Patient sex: F
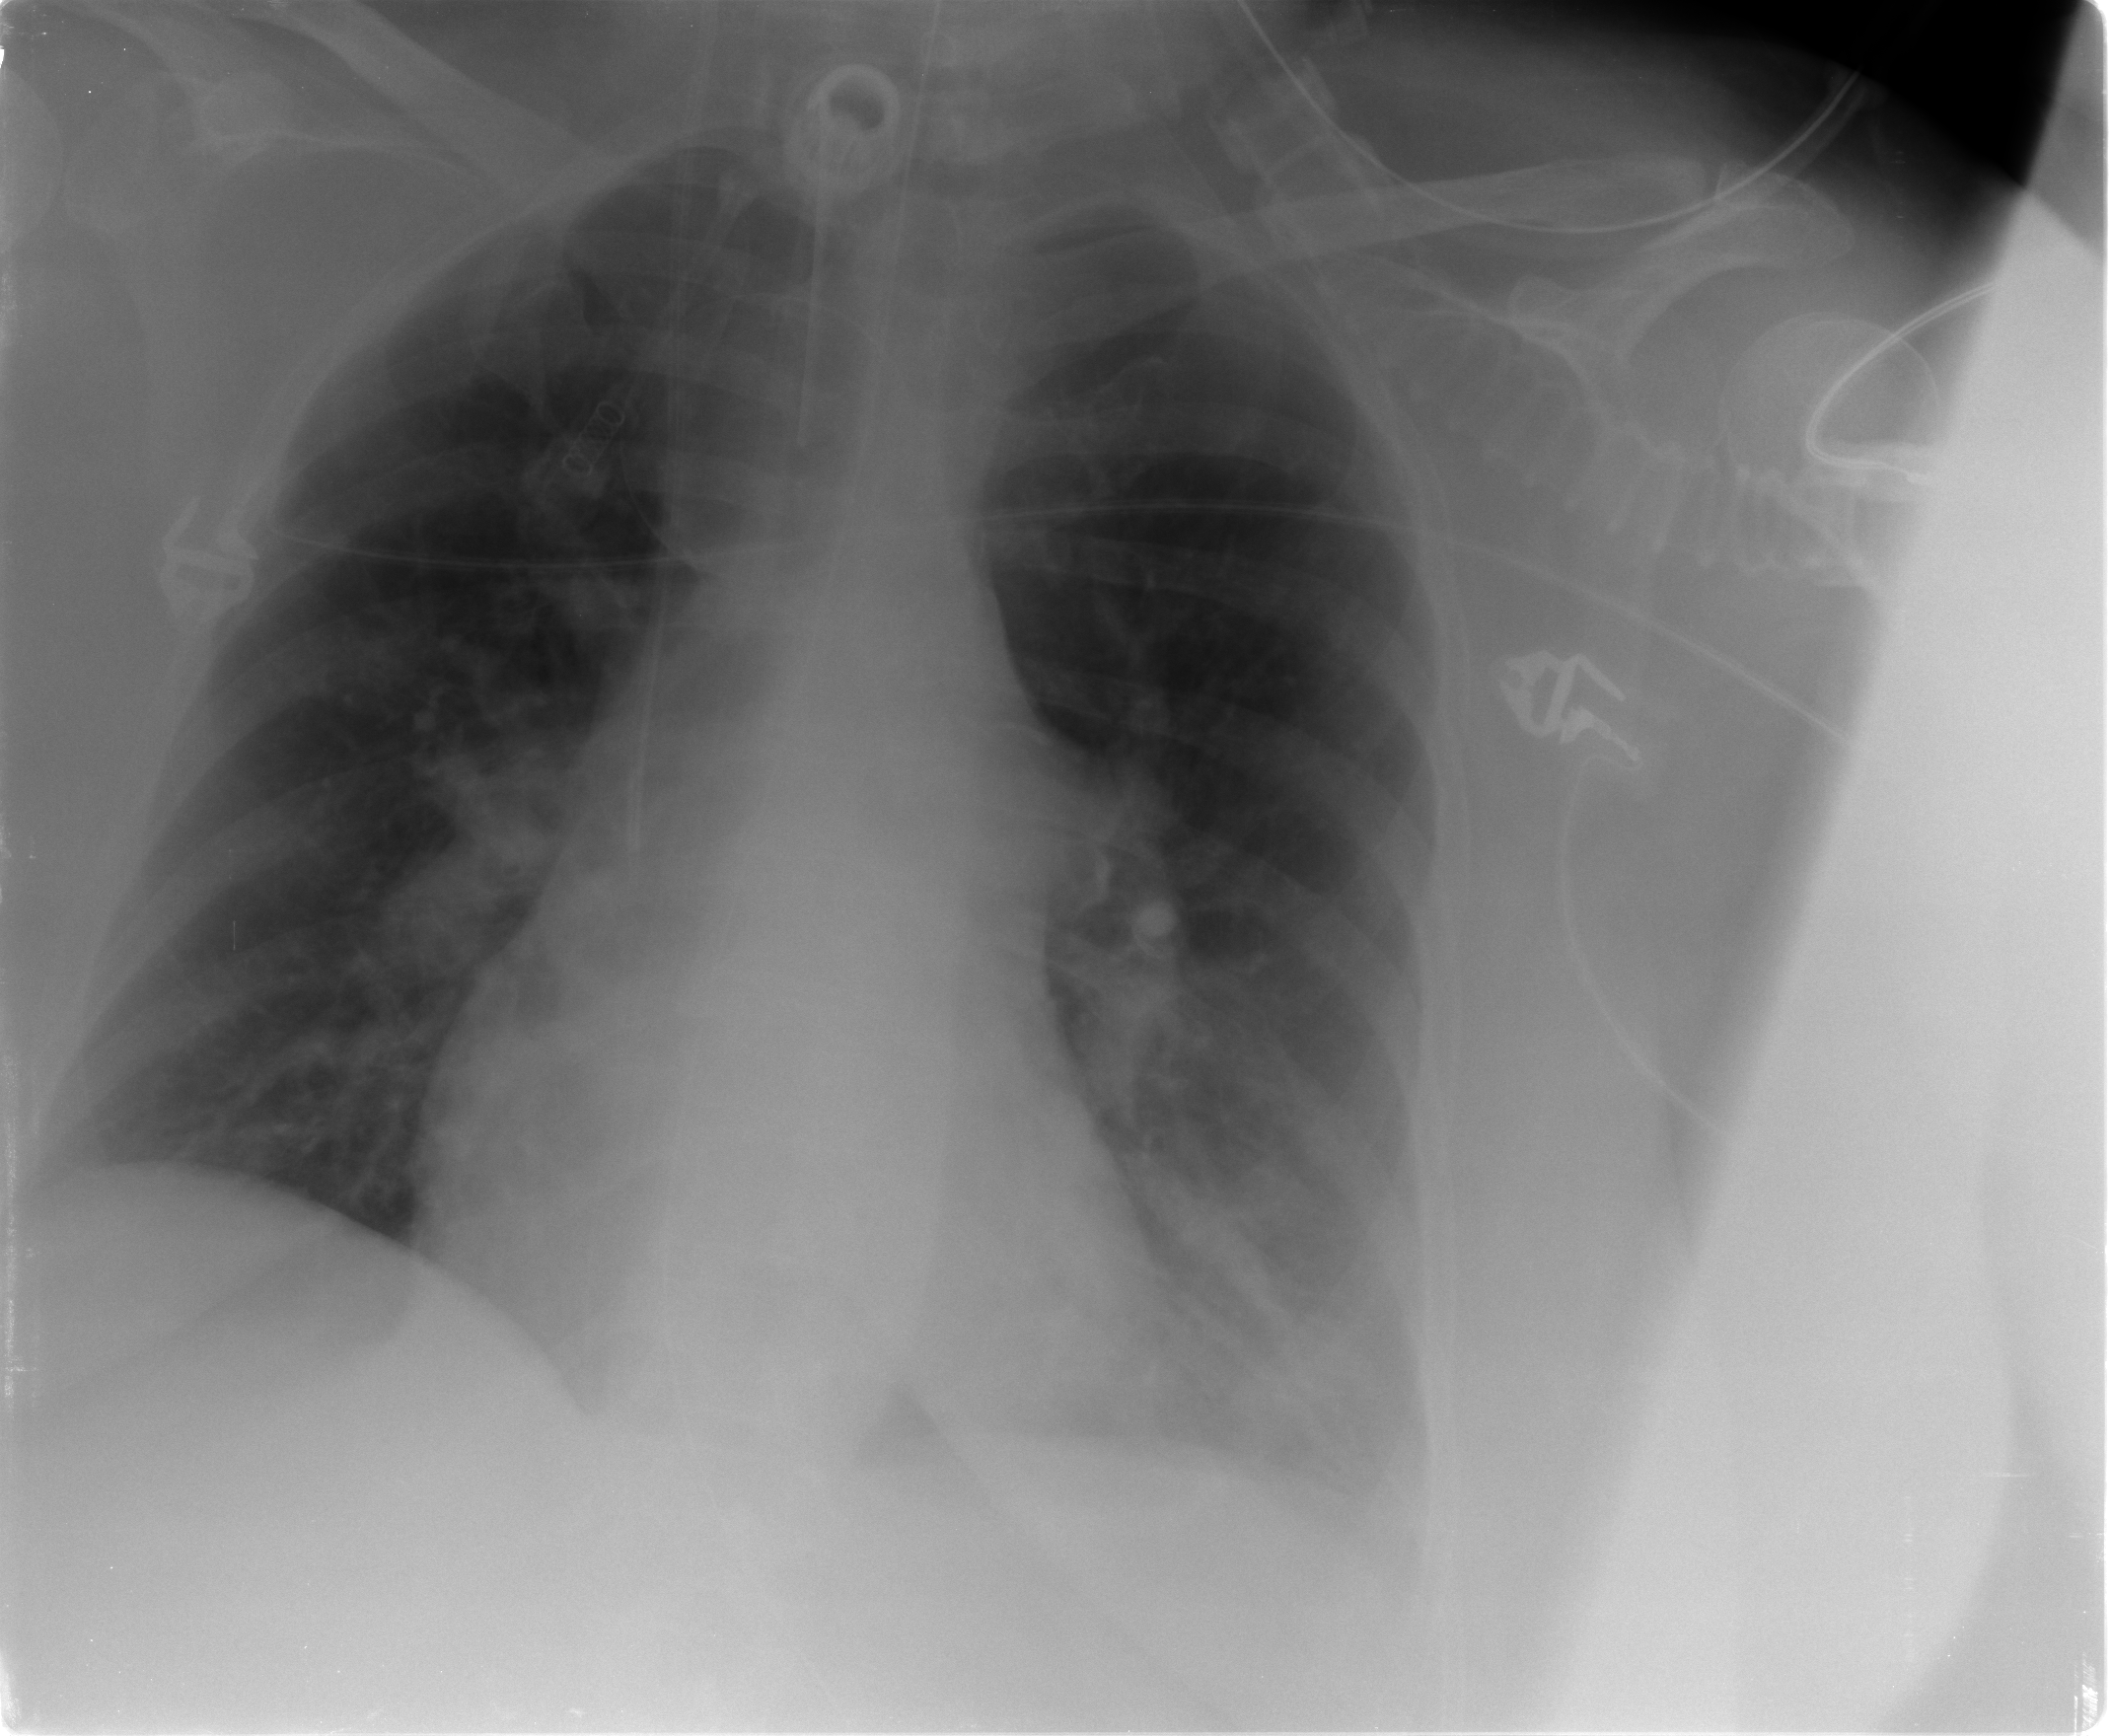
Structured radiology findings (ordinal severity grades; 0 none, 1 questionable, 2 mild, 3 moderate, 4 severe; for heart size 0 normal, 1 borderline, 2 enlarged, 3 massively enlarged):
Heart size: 1
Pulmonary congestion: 2
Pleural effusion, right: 0
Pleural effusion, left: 2
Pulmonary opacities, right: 0
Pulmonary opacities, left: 1
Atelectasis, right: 0
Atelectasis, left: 2